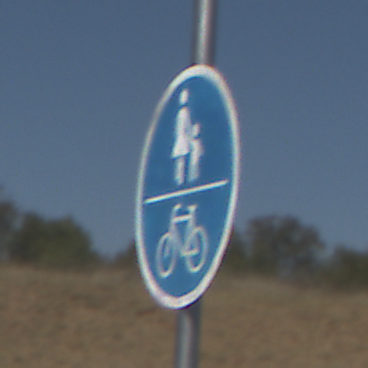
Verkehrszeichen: GemeinsamerGehUndRadweg
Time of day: Midday
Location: Outdoor (RoadRail)
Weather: Clear
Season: Summer
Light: Natural